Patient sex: M
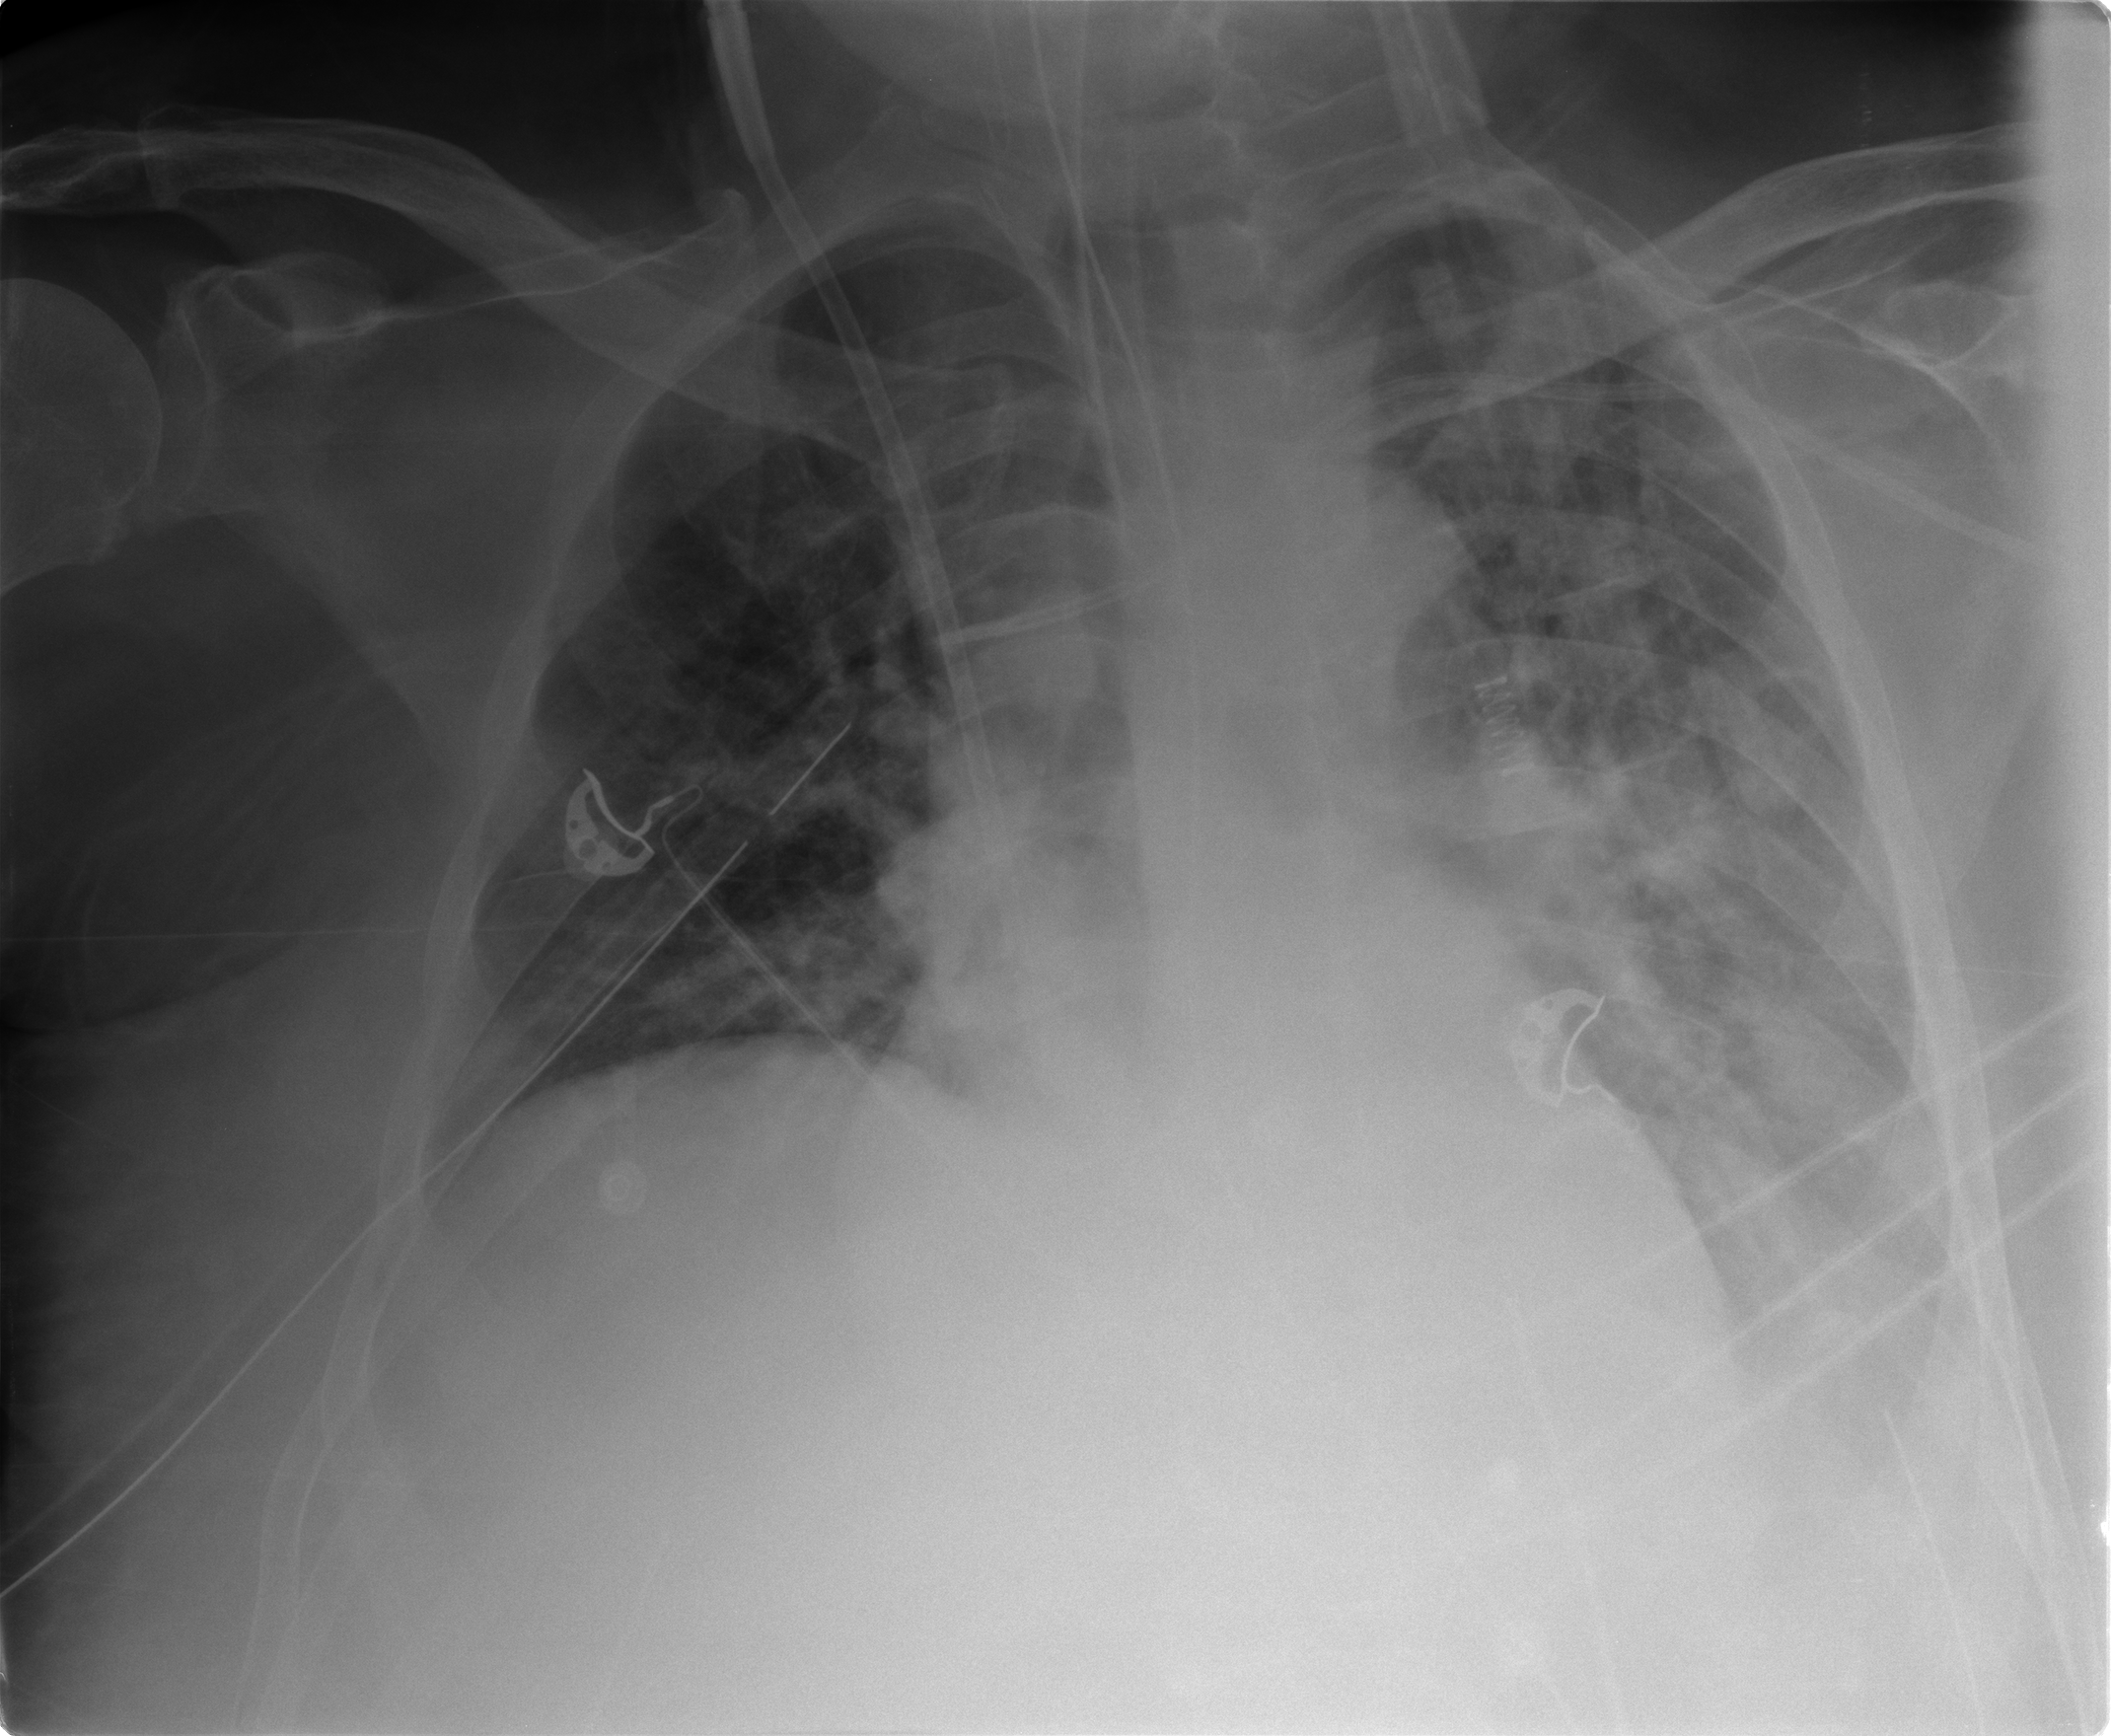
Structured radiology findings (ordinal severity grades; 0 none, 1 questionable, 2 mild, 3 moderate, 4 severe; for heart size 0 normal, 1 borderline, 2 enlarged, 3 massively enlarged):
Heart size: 1
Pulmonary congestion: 2
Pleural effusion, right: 0
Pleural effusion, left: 1
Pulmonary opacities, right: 2
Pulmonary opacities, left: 1
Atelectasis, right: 2
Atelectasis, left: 2